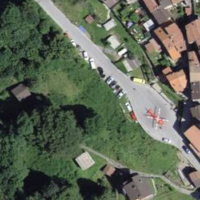
EUNIS habitat code: 54
Species observed at this site:
Urtica dioica